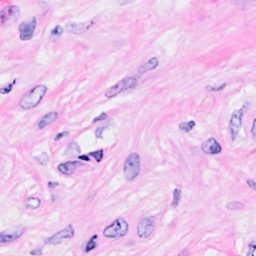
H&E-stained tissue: Breast